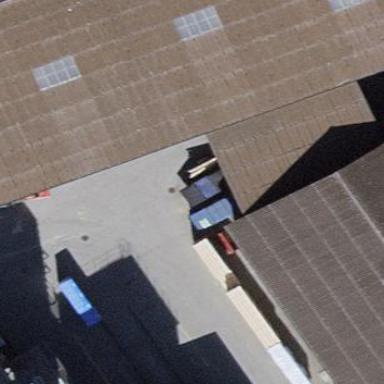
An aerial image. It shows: View of roof of building.